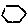
Label: hexagon